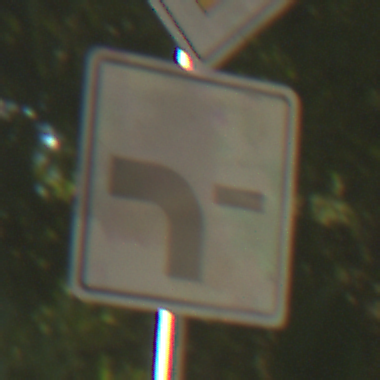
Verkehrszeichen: VerlaufVorfahrtsstrasse6
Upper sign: Vorfahrtsstrasse
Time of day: SunriseSunset
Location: Outdoor (Suburban)
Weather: Clear
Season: NotSpecified
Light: Natural